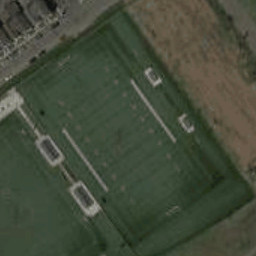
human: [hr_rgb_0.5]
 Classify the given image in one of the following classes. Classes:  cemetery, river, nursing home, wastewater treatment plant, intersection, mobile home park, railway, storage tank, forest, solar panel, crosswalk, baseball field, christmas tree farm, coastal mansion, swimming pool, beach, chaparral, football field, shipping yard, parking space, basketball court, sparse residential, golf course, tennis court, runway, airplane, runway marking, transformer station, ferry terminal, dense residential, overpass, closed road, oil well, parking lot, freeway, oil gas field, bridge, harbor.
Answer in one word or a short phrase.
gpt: football field